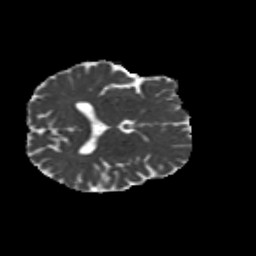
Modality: MD
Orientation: axial
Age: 18
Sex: male
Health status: healthy
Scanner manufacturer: siemens
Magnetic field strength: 3 T
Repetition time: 8.6 s
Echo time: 0.095 s